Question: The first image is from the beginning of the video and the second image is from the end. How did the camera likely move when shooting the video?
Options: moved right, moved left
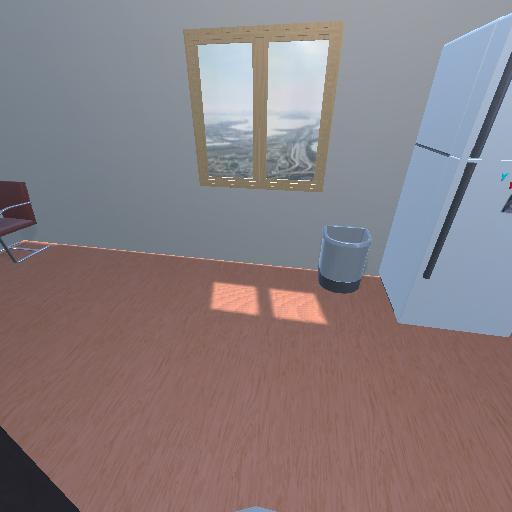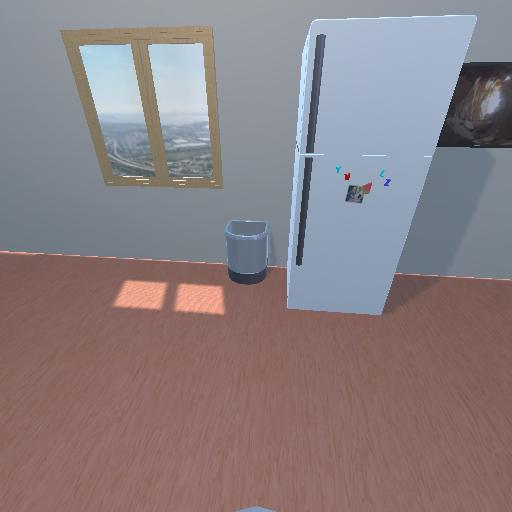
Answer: moved right